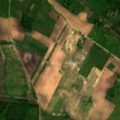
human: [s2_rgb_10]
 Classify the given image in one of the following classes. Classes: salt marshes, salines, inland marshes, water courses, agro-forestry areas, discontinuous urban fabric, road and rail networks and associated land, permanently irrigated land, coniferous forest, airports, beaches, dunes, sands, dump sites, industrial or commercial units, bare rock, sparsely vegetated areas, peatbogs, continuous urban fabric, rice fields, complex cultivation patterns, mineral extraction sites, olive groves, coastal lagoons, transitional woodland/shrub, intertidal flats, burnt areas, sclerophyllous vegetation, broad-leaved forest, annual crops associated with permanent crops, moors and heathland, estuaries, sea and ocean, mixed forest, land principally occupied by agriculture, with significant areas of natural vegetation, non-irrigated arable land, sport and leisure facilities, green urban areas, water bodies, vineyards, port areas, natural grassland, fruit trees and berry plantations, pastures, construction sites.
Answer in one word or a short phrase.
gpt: non-irrigated arable land, pastures, complex cultivation patterns